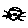
Label: cat